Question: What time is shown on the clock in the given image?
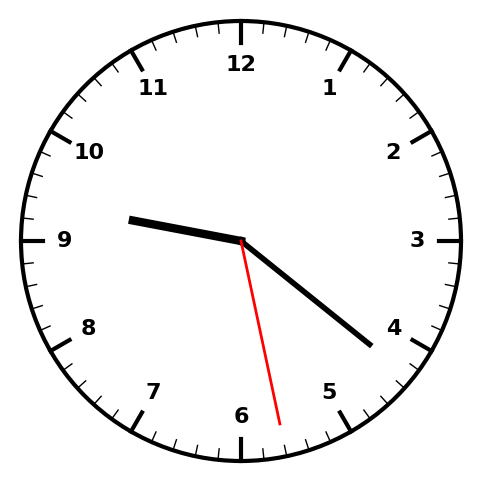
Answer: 09:21:28